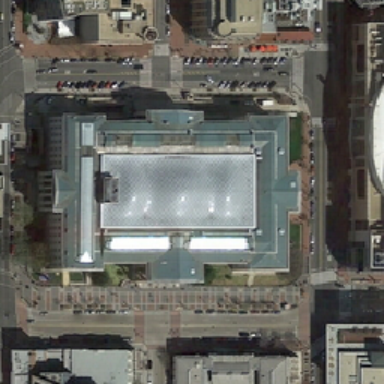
The center is a red square structure with four floors .